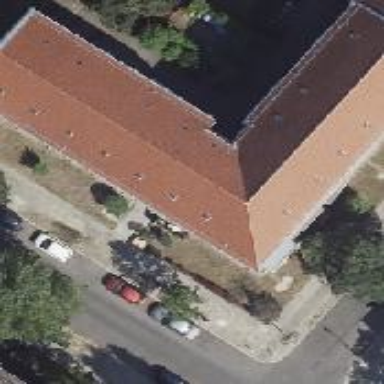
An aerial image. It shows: Hipped roof on apartment building.